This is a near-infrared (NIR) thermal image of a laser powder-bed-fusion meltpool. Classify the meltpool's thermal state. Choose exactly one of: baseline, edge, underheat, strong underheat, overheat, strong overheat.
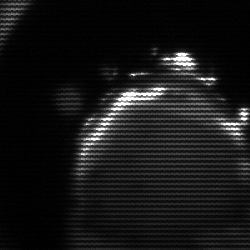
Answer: edge